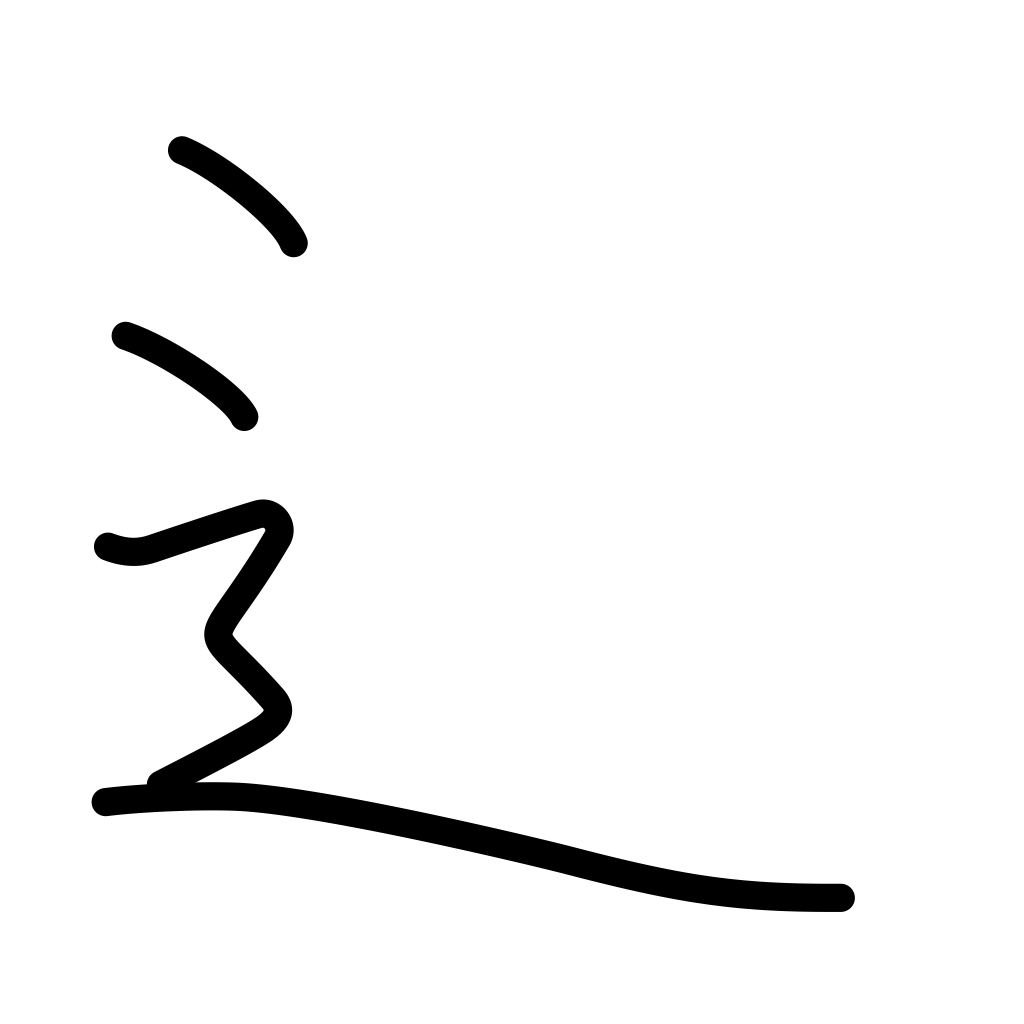
Meaning: walk, walking